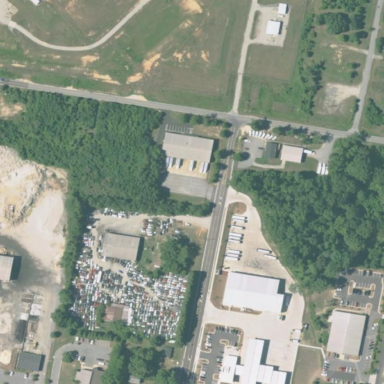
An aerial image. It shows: Scrap yard situated in industrial area.